Interaction volume radius: 5 \u00c5
Interaction volume height: 30 \u00c5
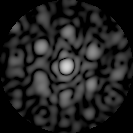
Disorder parameter: 0.703